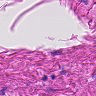
Metastatic tissue present: no